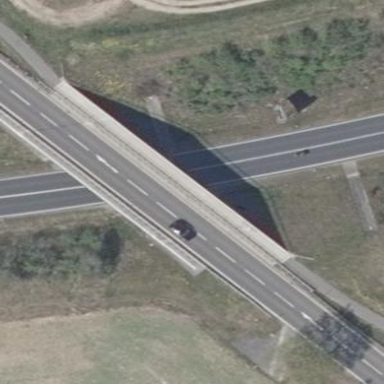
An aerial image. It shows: Bridge with beam structure.